Question: here is link to my database schema:
How can I get all topics from the blogs to which the user is subscribed using his id? I use Eloquent ORM.
I have added the following lines to my User model:
'''
public function blogs()
{
return $this->belongsToMany('Blog', 'blog_subscriptions');
}
'''
And then requested in the controller
'''
User::find(1)->blogs; // User id is hardcoded
'''
With that I got all blogs to which the user is subscribed.
And now I am stuck on how to get the topics of those blogs.
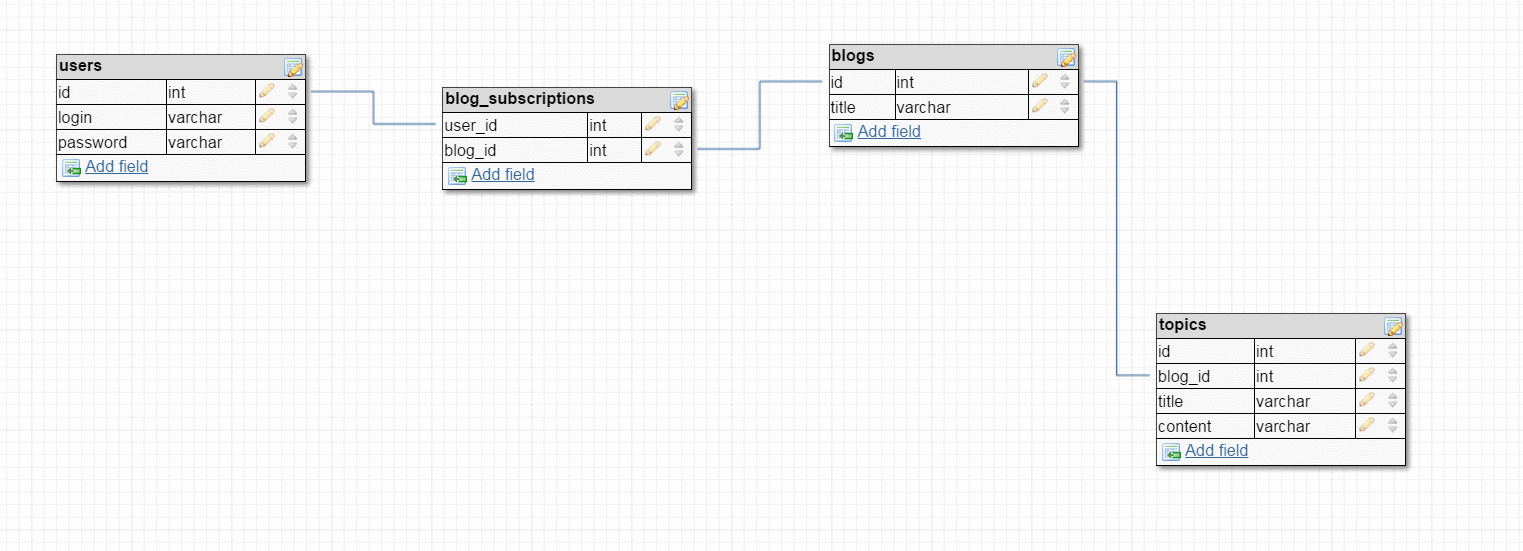
Answer: Assuming relations:
'''
// User
belongsToMany('Blog', 'user_subscriptions')
// Blog
belongsToMany('User', 'user_subscriptions')
hasMany('Topic')
// Topic
belongsTo('Blog')
'''
'''
User::with(['blogs.topics' => function ($q) use (&$topics) {
$topics = $q->get()->unique();
}])->find($userId);
'''
---
'''
$topics = Topic::whereHas('blog', function ($q) use ($userId) {
$q->whereHas('users', function ($q) use ($userId) {
$q->where('users.id', $userId);
});
})->get();
// or
$user = User::find($userId);
foreach ($user->blogs as $blog)
{
$blog->topics; // collection of topics for every single blog
}
'''
---
'''
$topics = Topic::join('blogs', 'topics.blog_id', '=', 'blogs.id')
->join('user_subscriptions as us', function ($j) use ($userId) {
$j->on('us.blog_id', '=', 'blogs.id')
->where('us.user_id', '=', $userId);
})->get(['topics.*']);
'''
Mind that last solution will rely on your pivot data consistency. That said, if you can't be sure, that there are no redundant entries in 'user_subscriptions' (eg. blog or user has been deleted but the pivot entry remains), then you need to further join 'users' as well.